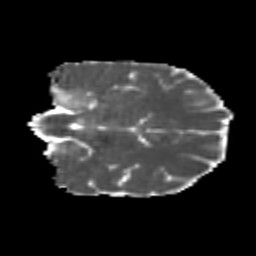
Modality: MD
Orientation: coronal
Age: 22
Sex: female
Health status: healthy
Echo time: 0.074 s